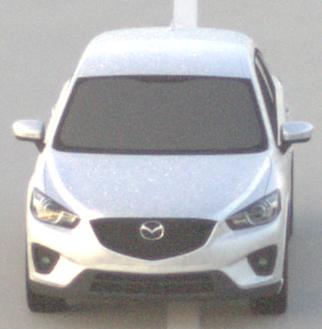
Make: Mazda
Model: CX-5 2.0 SKYACTIV-G 160
Detailed model: CX-5 (GH)
Model produced from: 2012/04
Model produced until: 2015/02
Doors: 5
Color: white
Road condition: dry road
Daytime: sunrise or sunset
Contrast: low contrast